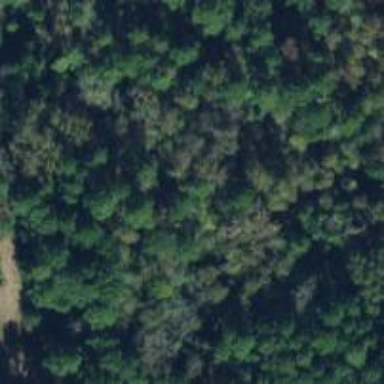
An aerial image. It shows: Mixed woodland with variety of leaf types and cycles.